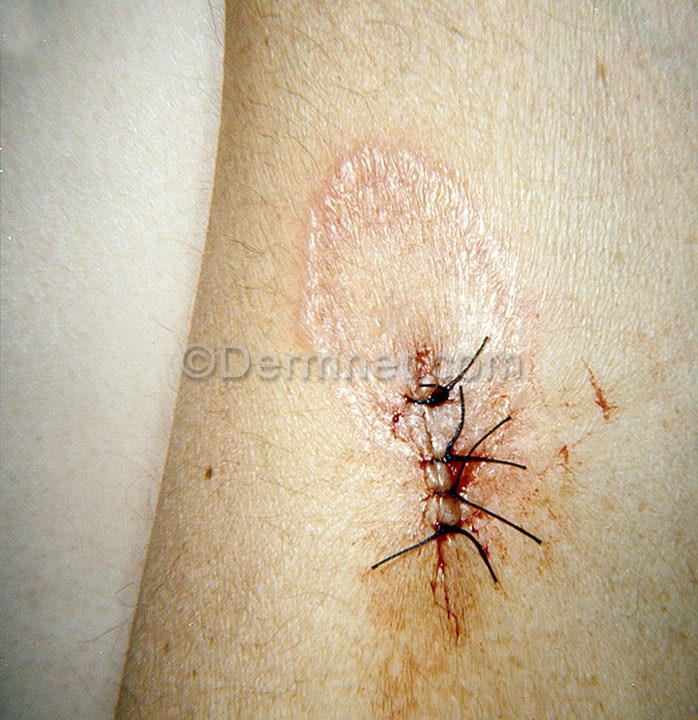
Disease: Systemic Disease